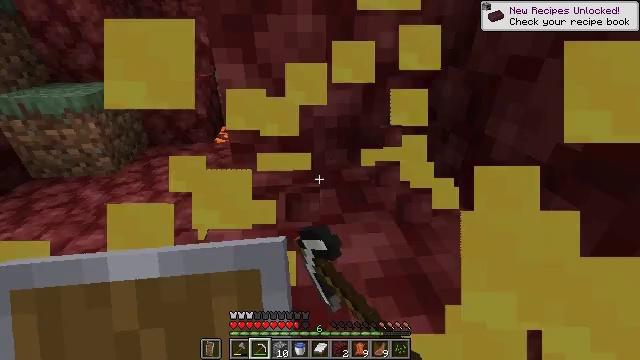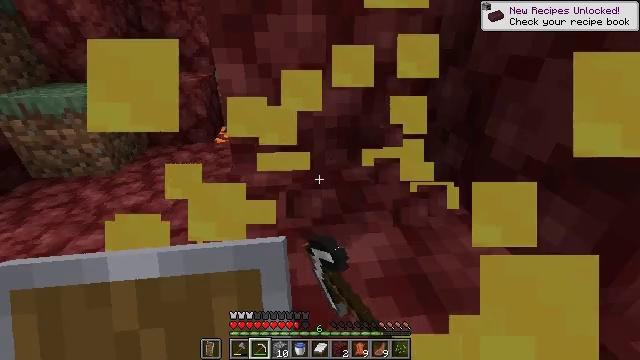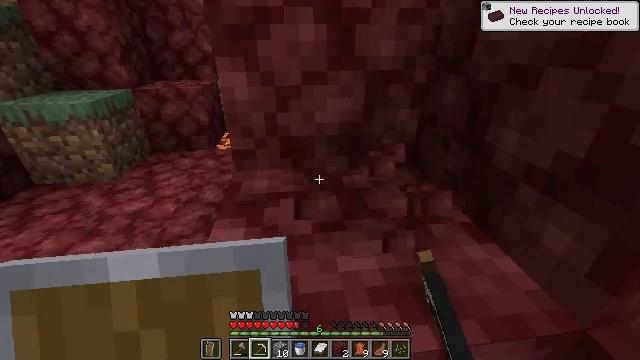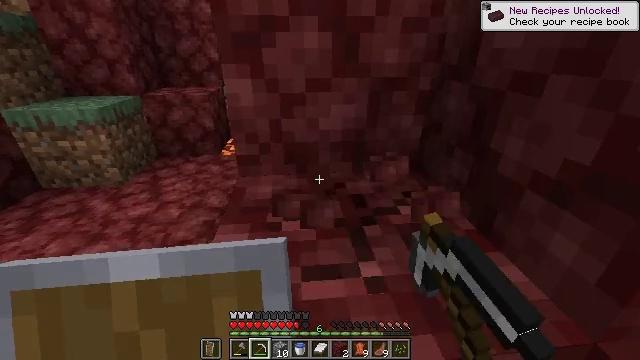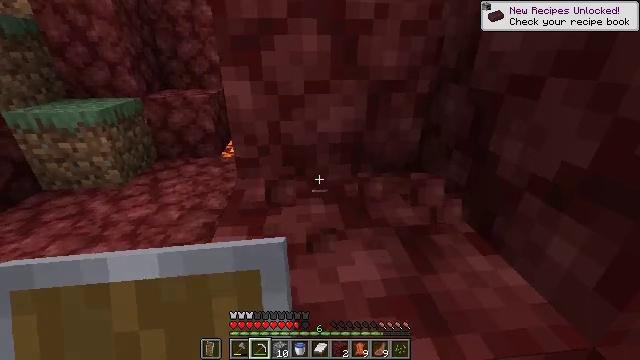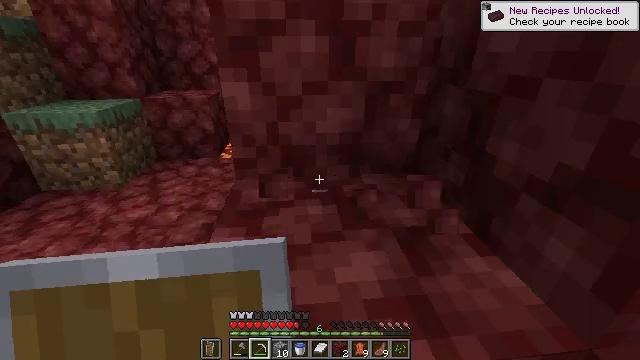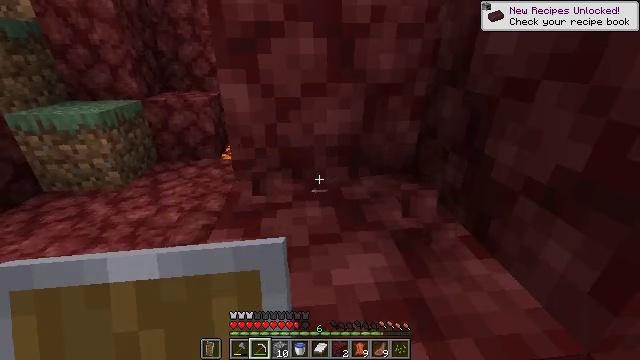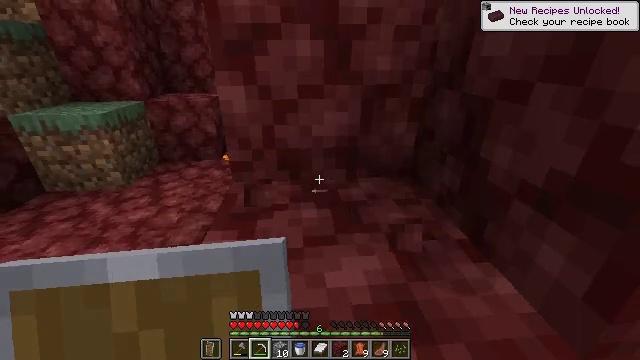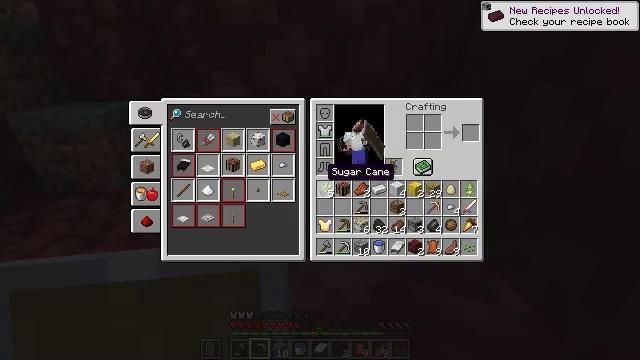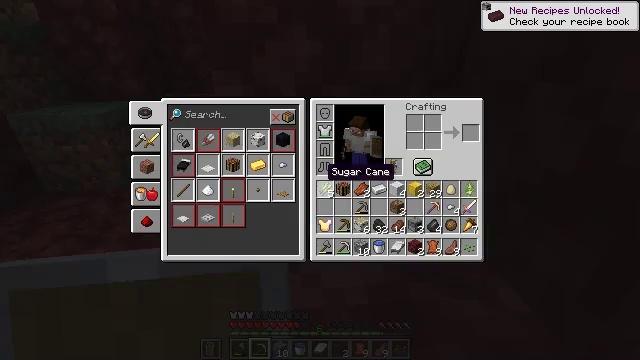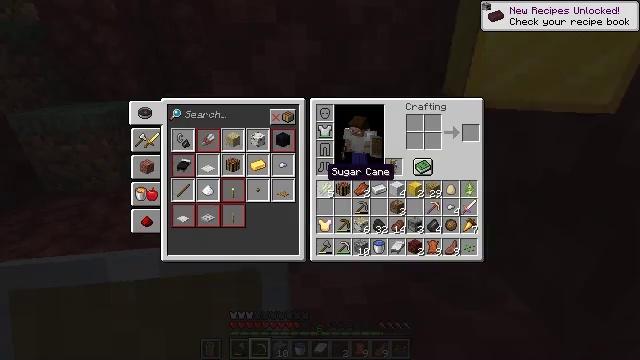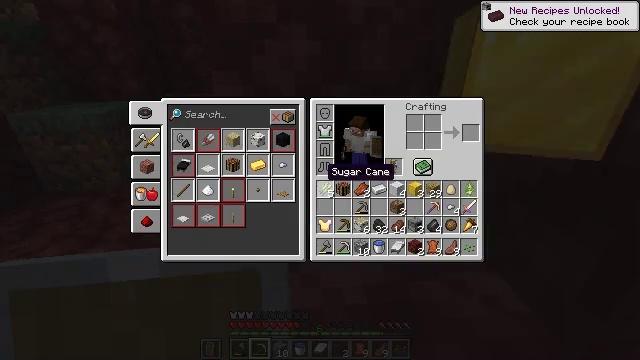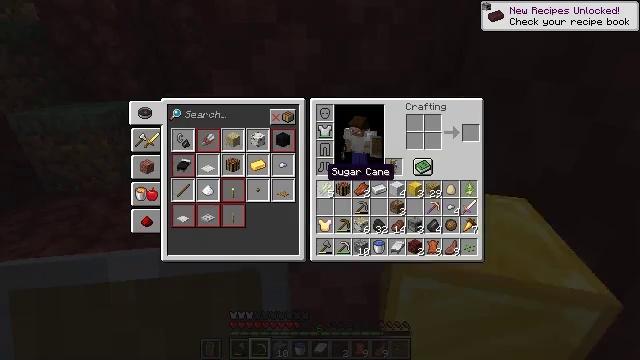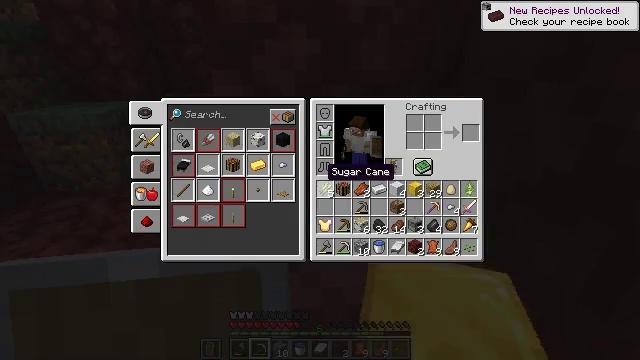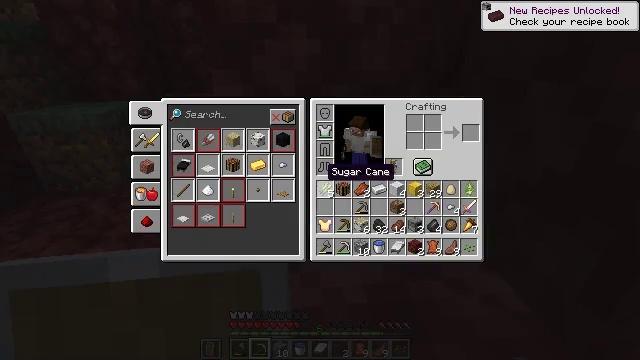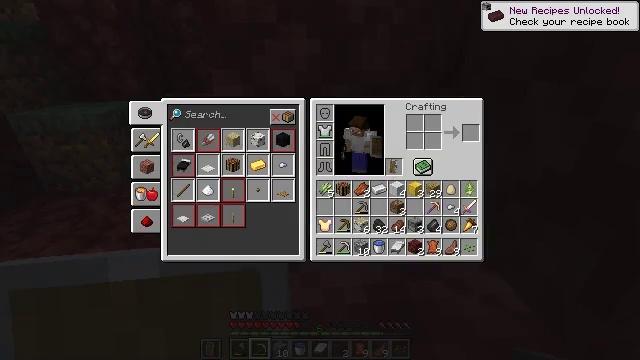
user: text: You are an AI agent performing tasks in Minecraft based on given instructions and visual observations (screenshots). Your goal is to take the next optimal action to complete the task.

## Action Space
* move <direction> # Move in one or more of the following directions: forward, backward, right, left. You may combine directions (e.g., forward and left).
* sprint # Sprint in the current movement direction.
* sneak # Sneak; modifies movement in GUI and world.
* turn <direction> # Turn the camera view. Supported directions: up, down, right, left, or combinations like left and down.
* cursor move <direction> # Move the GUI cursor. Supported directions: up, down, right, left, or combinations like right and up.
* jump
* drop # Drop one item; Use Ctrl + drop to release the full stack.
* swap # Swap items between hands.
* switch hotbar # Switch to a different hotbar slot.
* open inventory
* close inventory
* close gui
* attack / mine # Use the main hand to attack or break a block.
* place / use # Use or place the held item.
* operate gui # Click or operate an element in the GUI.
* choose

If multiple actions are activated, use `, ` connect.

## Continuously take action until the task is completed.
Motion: motion action
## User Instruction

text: Break the magma block to collect it.
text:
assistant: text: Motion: attack / mine
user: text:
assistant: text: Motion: turn up, attack / mine
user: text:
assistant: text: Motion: turn up, attack / mine
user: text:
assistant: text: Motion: move forward
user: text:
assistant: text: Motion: move forward
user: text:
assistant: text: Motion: move forward
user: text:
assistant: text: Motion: move forward
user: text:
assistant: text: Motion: move forward, open inventory
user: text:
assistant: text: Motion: move forward, open inventory
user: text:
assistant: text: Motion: open inventory
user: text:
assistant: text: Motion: no_op
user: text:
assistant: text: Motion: no_op
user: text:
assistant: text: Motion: no_op
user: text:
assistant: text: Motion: no_op
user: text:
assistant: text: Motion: no_op
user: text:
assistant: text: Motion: cursor move up
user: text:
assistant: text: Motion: no_op
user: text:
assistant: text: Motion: cursor move right and up
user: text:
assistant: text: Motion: no_op
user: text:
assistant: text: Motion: no_op
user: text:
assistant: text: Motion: close inventory
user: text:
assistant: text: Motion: close inventory
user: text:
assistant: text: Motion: close inventory
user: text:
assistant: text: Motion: close inventory
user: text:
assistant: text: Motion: move forward, turn up, close inventory
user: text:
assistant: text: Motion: move forward, sprint, turn right and up, jump
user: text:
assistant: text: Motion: move forward, sprint, turn up, jump
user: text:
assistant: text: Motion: move forward, sprint, jump
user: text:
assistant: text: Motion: move forward, sprint, jump
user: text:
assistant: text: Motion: move forward, sprint, jump